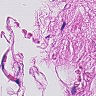
Metastatic tissue present: no